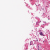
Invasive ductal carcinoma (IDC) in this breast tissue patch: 0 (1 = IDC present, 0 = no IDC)